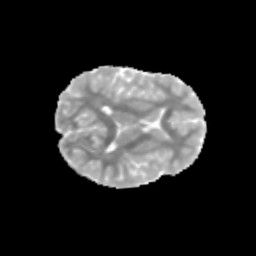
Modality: MD
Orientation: axial
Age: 11
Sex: female
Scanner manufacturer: siemens
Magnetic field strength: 3 T
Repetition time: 3.8 s
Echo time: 0.07 s